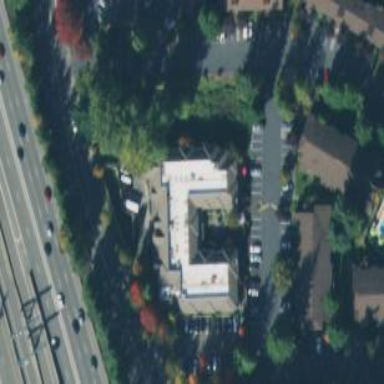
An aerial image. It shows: Building.